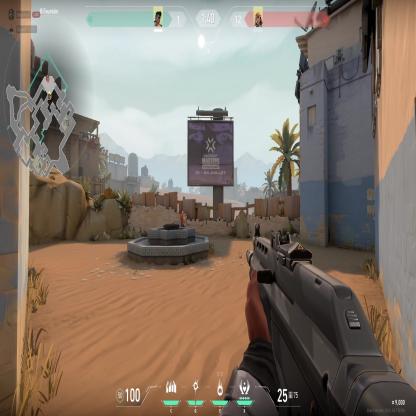
Label: enemy